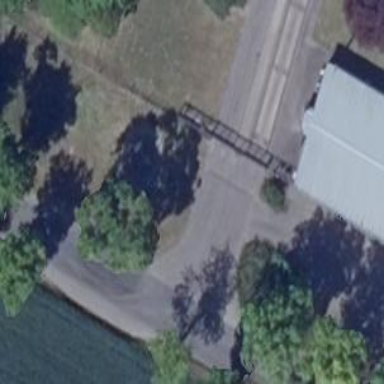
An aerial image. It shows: Paved driveway serving as service road.